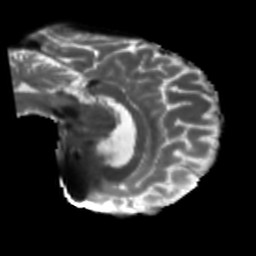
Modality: T2w
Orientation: sagittal
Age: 47
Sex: male
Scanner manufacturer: siemens
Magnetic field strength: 3 T
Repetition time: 5.25 s
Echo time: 0.08 s